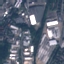
Land use / land cover: Industrial